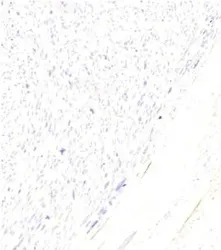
Pathological examination of case one. DOG1.
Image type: pathology (immunostaining)